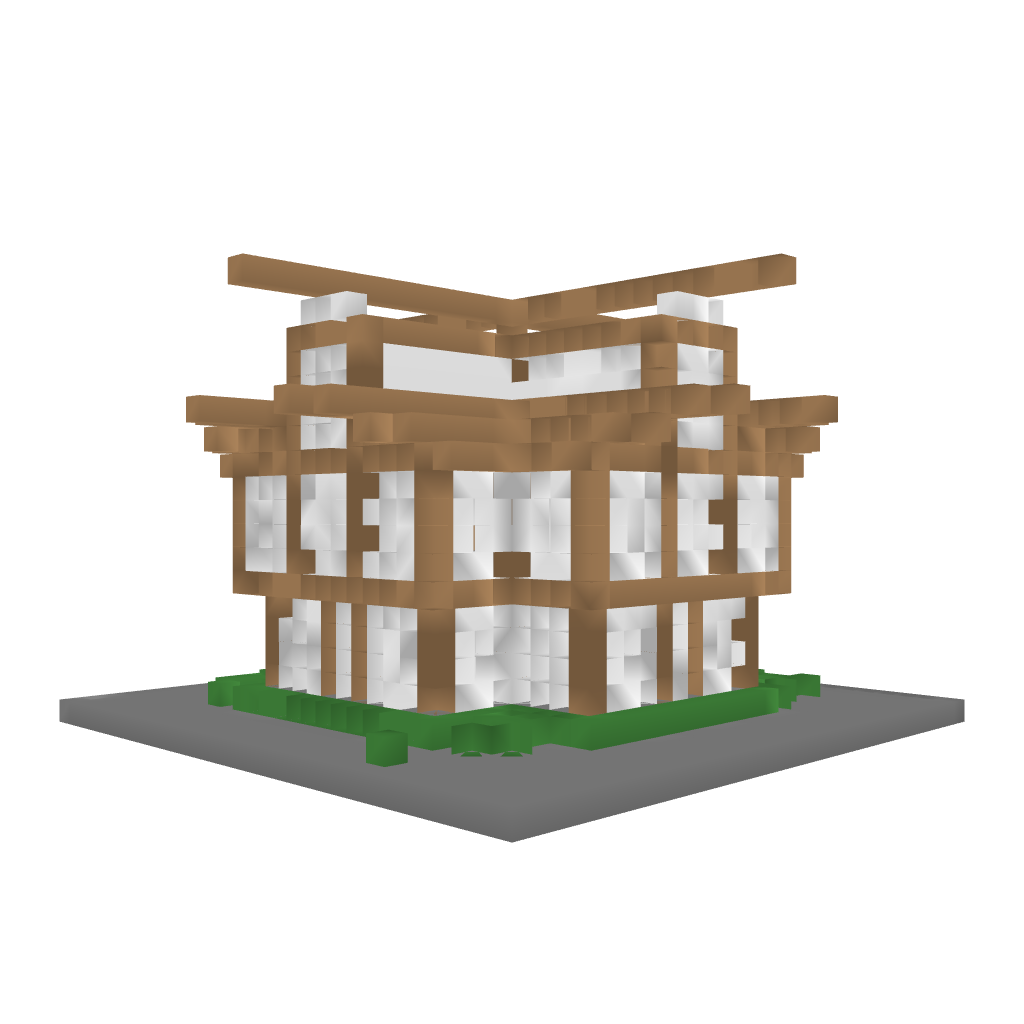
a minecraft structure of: Another Medieval House good quality